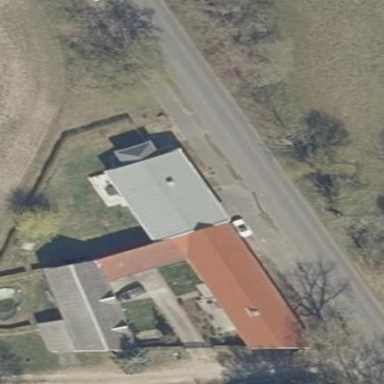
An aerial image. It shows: Simple and straightforward house.